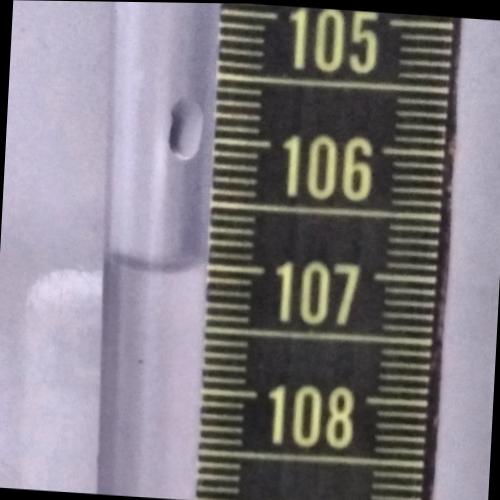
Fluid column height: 107.0 cm